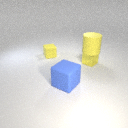
large blue rubber cube to the right of small yellow rubber cube